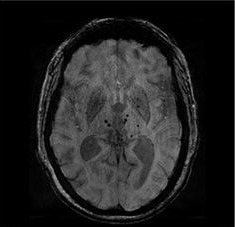
Label: notumor